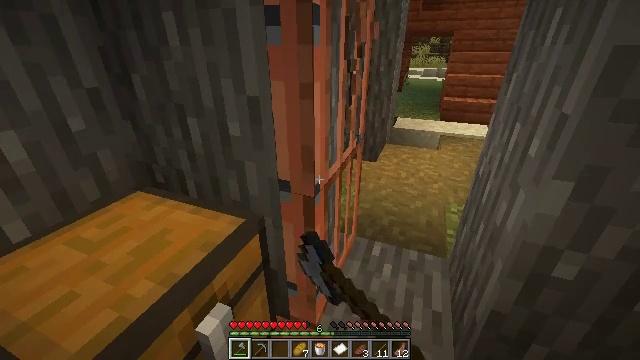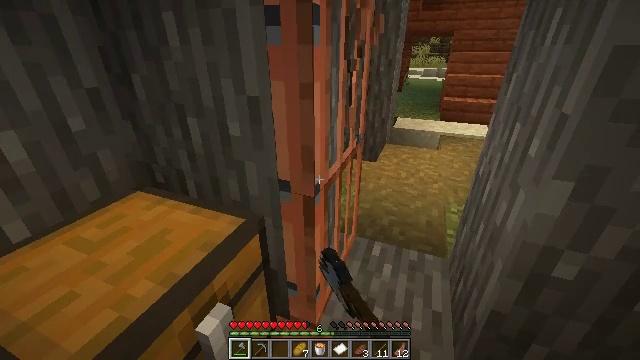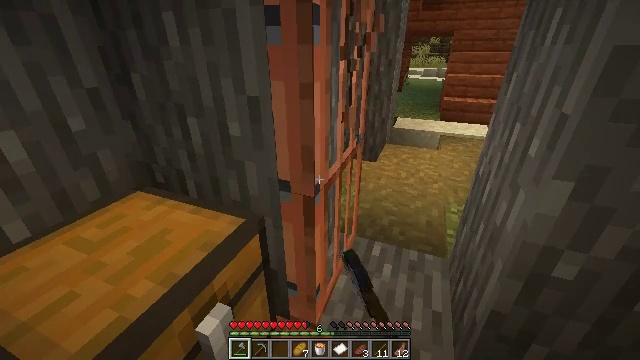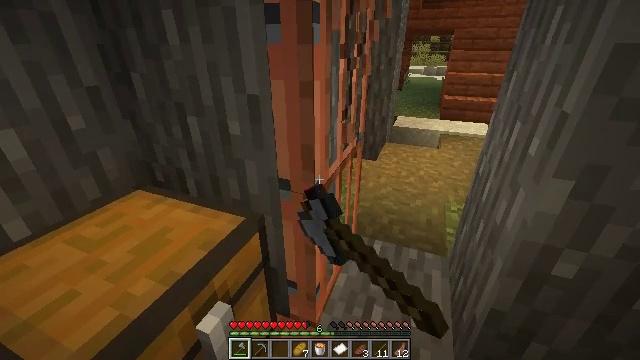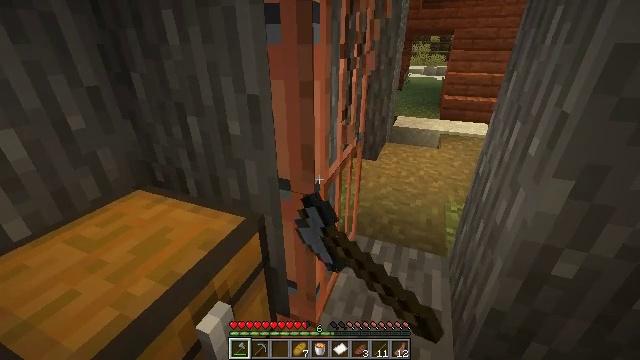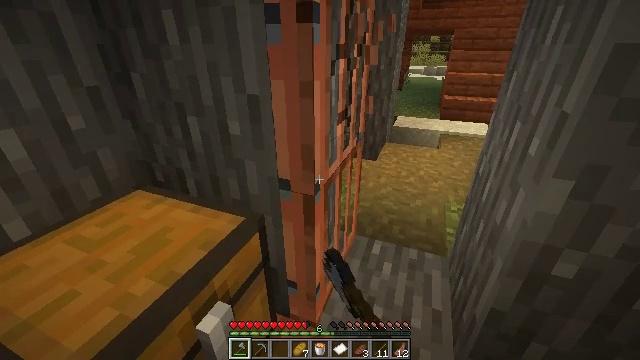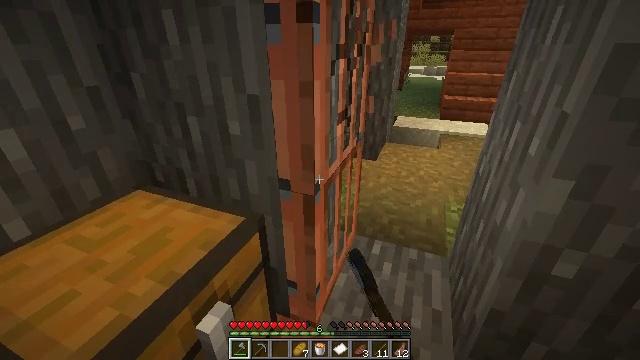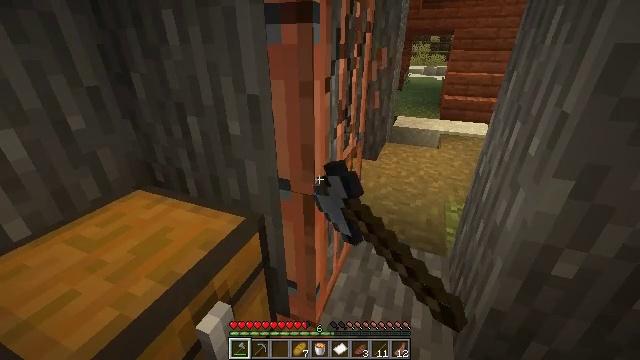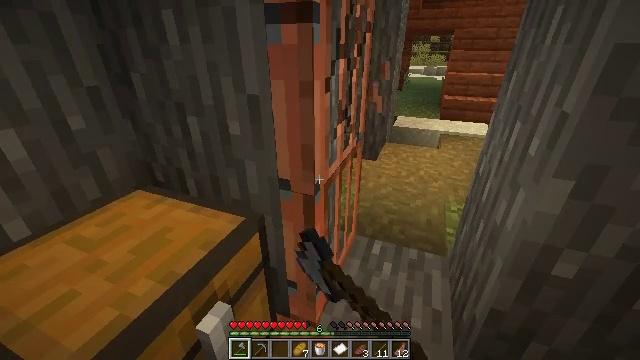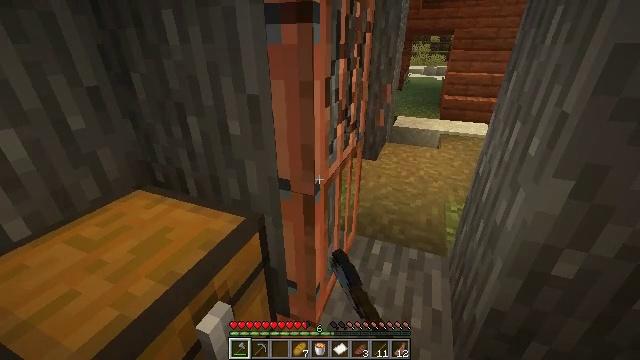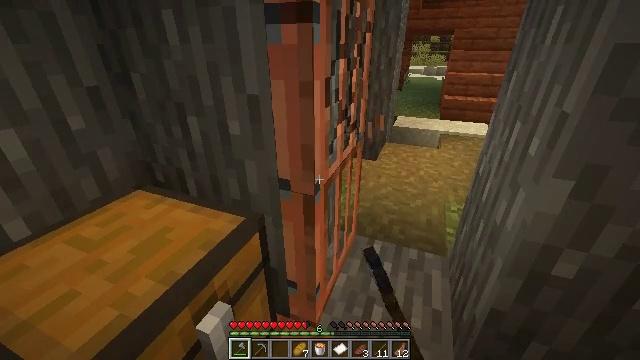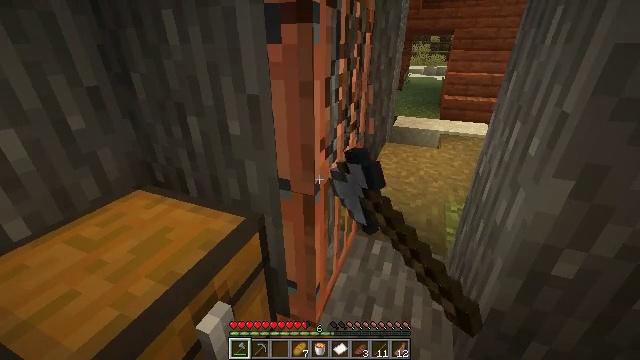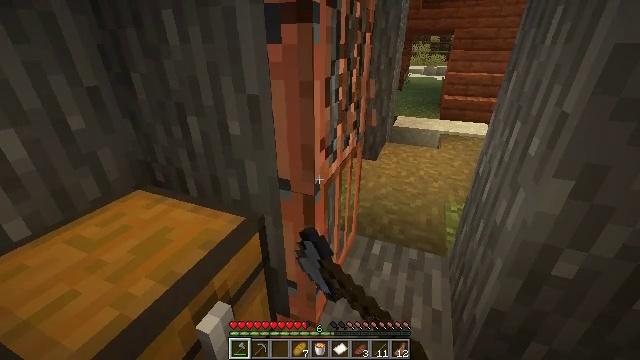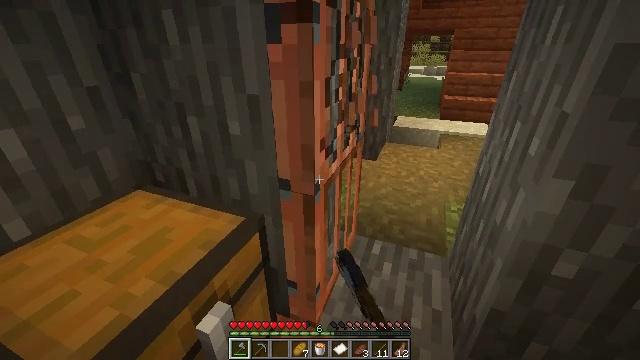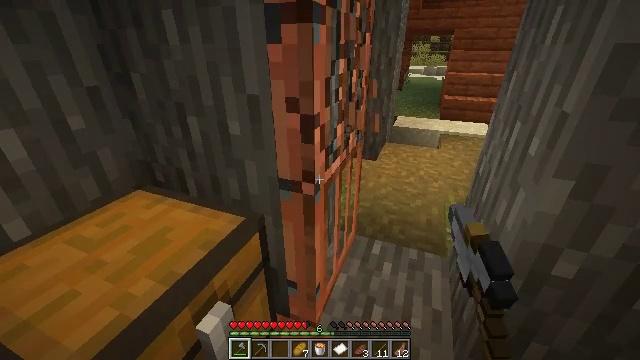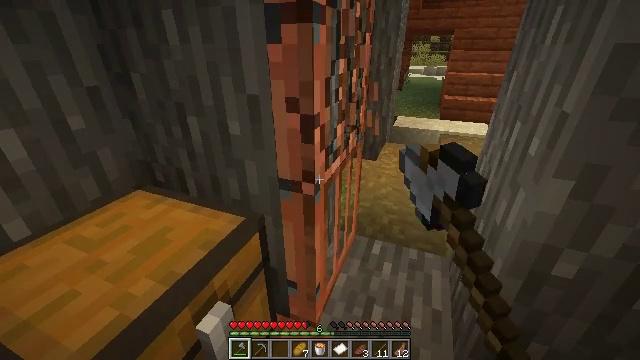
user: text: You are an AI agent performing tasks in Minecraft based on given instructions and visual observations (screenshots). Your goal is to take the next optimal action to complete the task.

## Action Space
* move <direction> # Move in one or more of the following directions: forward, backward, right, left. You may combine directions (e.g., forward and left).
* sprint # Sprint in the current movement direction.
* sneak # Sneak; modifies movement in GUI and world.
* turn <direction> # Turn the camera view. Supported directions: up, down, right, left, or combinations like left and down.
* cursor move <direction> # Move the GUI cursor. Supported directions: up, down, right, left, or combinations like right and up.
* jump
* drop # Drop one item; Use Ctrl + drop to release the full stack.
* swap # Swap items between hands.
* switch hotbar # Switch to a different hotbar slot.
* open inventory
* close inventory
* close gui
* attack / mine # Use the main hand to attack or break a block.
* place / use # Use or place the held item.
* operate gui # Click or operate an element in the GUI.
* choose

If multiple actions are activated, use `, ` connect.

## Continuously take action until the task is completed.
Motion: motion action
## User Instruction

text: Recycle the acacia door.
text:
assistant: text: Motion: attack / mine
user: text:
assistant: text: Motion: attack / mine
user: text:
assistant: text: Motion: attack / mine
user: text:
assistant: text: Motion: attack / mine
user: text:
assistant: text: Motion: attack / mine
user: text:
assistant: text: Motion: attack / mine
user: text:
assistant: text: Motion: attack / mine
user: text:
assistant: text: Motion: attack / mine
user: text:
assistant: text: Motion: attack / mine
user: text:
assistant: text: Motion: attack / mine
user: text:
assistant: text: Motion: attack / mine
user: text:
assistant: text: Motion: attack / mine
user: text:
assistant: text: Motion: attack / mine
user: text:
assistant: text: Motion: attack / mine
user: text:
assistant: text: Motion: attack / mine
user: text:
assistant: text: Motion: attack / mine
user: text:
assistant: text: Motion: attack / mine
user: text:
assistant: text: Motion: attack / mine
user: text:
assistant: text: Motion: attack / mine
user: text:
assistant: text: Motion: attack / mine
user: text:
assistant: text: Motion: attack / mine